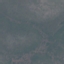
Label: HerbaceousVegetation